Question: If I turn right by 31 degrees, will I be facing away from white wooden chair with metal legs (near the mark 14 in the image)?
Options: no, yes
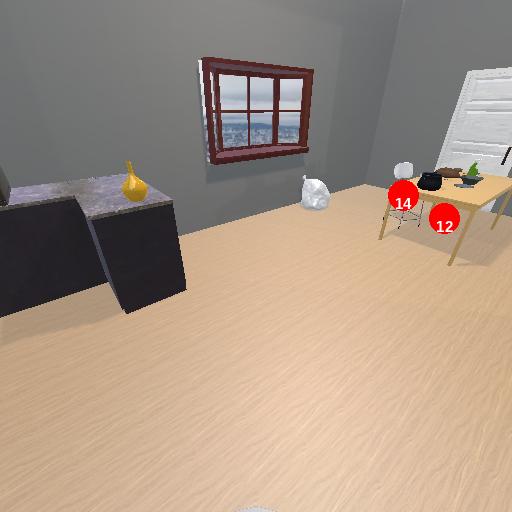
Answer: no